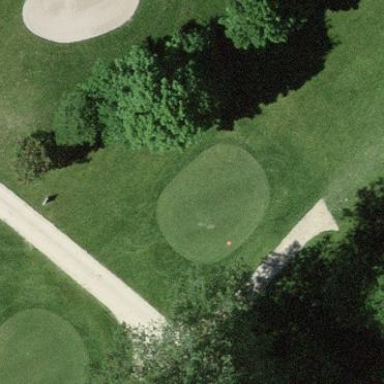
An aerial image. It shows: Grass area designated as golf tee.